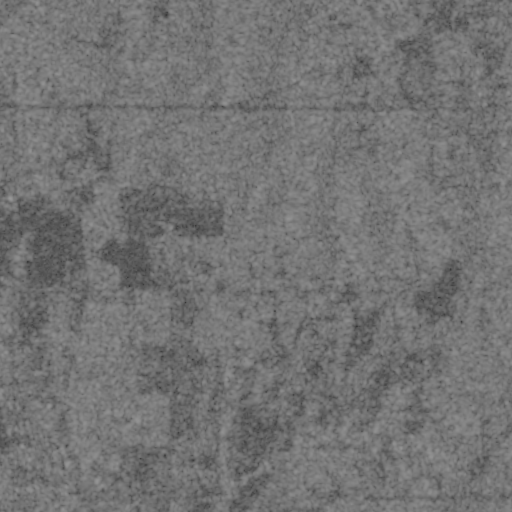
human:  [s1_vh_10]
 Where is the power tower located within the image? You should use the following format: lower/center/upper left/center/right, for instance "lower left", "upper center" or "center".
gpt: The power tower is located in the upper of the image.
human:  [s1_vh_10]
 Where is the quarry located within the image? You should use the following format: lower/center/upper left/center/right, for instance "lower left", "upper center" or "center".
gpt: There is no quarry in the image.

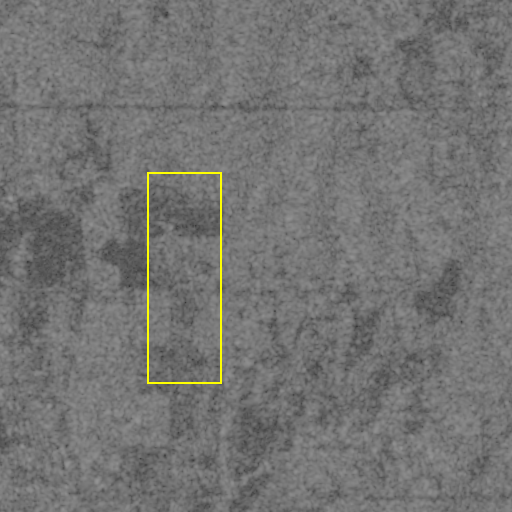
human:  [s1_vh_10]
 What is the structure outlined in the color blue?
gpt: There is no blue outline.
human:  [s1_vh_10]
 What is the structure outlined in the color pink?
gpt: There is no structure outlined in pink.